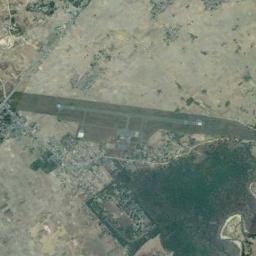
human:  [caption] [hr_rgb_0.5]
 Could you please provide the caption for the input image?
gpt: This airport has only one runway, And here is a row of planes parked in the open space .

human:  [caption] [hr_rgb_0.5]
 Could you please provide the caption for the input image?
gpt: There is an airport built in bare land next to the grass .

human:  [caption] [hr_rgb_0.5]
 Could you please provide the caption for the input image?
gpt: An airport with a runway and many buildings is surrounded by a brown and green farmland .

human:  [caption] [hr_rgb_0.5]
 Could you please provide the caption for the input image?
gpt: An airport with a runway and an open area in the vacant lot and the forest beside .

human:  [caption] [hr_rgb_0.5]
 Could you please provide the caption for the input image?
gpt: The road is straight  at the airport .